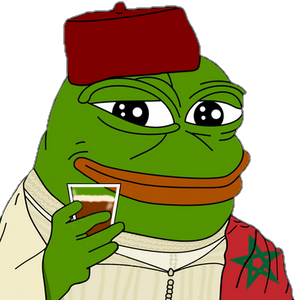
Label: 5_Pepe